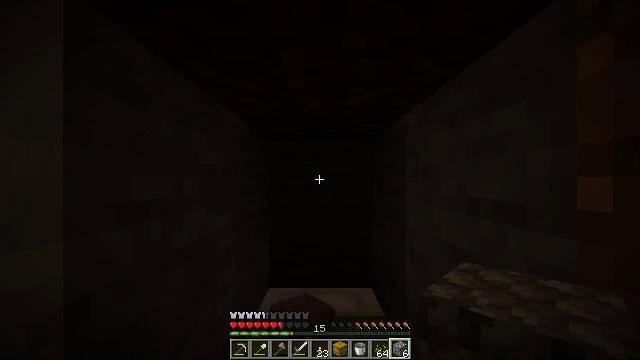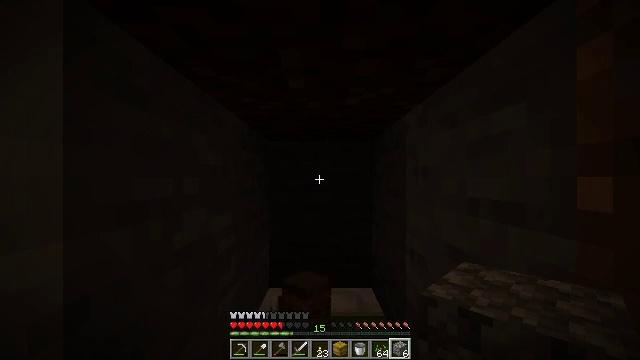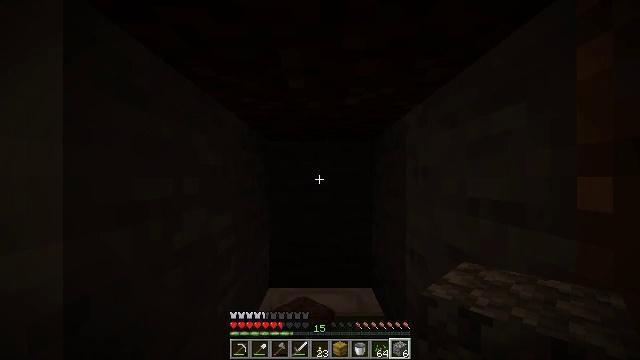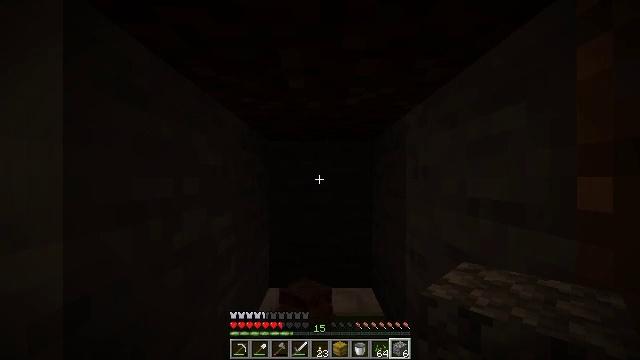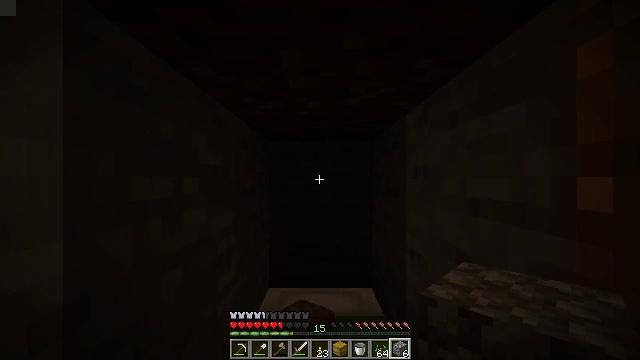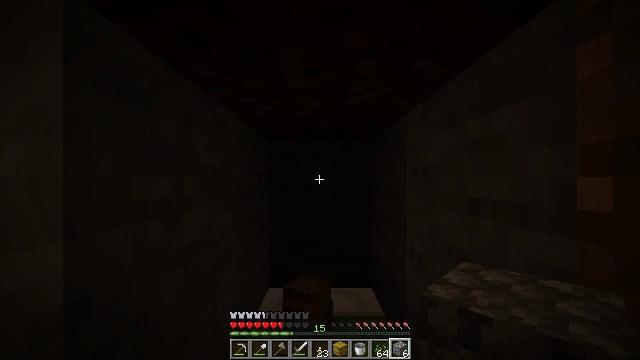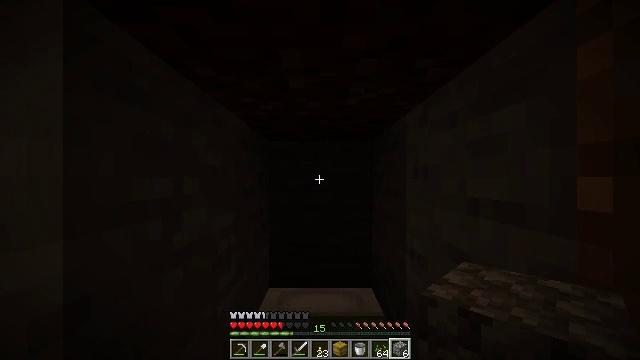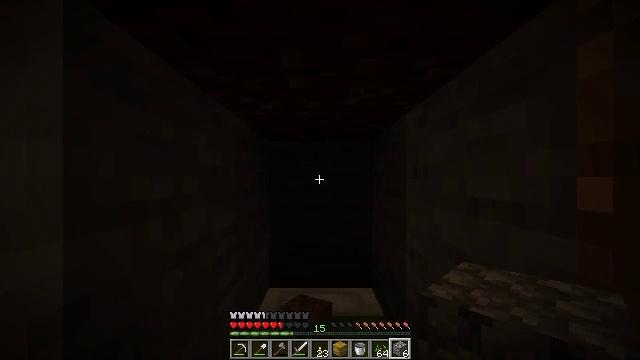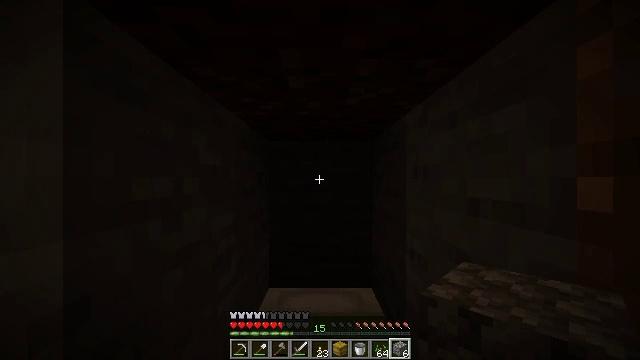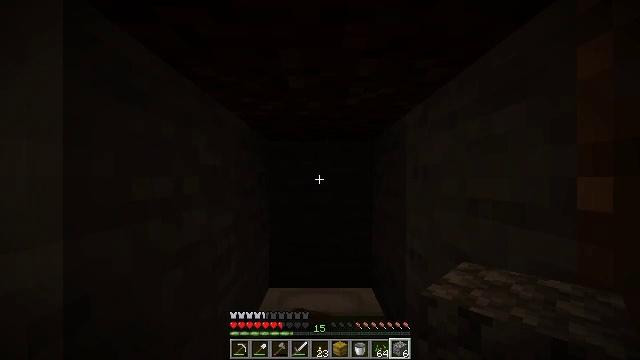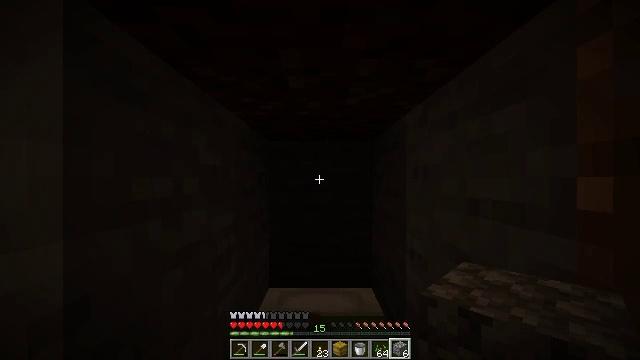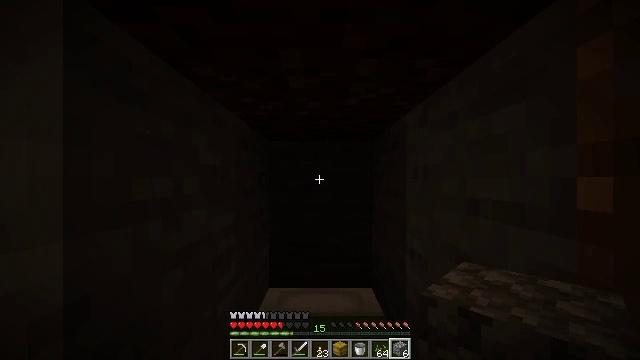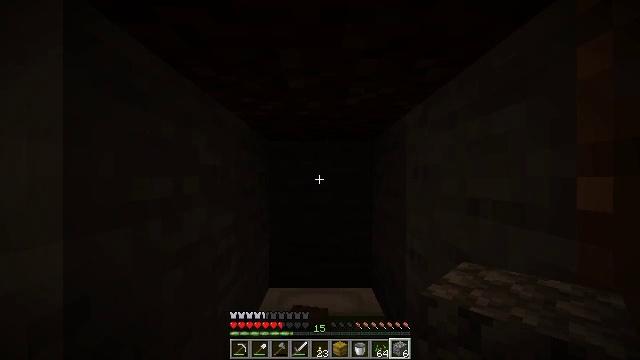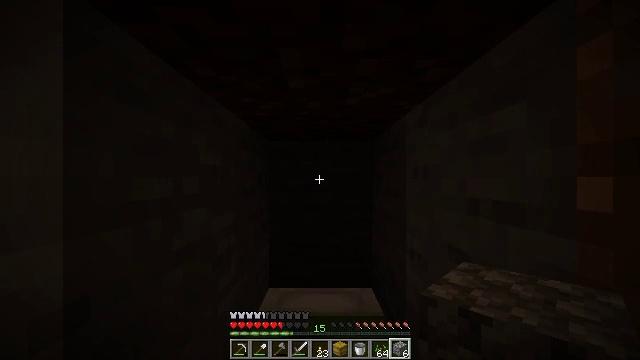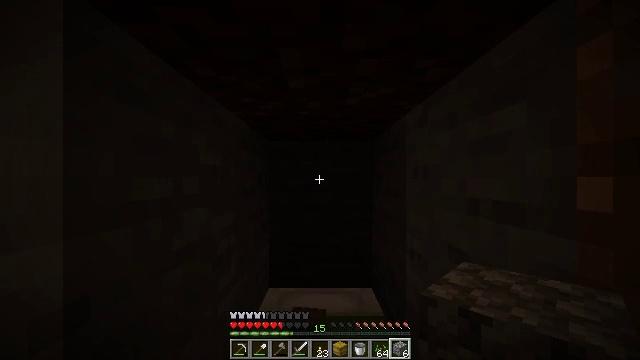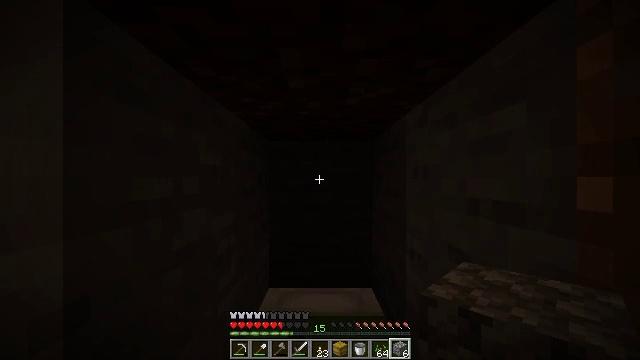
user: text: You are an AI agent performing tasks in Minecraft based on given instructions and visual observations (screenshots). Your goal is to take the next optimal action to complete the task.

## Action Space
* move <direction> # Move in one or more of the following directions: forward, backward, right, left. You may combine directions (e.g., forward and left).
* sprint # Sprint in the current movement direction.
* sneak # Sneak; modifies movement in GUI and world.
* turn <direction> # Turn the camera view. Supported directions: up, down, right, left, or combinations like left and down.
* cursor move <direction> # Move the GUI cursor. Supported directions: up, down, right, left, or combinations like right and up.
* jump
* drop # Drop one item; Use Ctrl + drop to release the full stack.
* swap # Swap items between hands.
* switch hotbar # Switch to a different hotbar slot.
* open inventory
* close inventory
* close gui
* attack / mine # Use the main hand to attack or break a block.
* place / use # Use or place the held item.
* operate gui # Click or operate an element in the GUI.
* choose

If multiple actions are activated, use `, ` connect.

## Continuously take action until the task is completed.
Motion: motion action
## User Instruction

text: Attack the lime bed to recycle it.
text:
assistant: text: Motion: no_op
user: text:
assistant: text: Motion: no_op
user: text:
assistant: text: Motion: no_op
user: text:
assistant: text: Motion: no_op
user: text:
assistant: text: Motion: no_op
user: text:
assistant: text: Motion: no_op
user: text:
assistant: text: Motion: no_op
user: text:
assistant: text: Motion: no_op
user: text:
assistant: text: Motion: no_op
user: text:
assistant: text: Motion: no_op
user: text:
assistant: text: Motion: no_op
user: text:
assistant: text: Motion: no_op
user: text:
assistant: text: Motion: no_op
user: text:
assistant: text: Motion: no_op
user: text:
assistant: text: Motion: no_op
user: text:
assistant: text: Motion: no_op
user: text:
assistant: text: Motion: no_op
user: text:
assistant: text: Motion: no_op
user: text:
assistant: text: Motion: no_op
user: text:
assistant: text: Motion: no_op
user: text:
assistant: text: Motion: no_op
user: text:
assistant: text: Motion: no_op
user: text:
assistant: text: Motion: no_op
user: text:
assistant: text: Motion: no_op
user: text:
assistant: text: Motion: no_op
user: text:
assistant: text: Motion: no_op
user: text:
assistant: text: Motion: no_op
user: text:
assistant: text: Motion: no_op
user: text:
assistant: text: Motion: no_op
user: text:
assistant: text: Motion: no_op